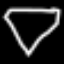
Label: diamond